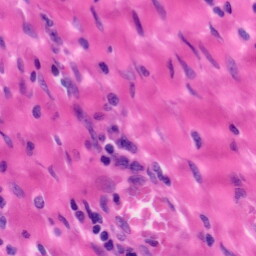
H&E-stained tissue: Tonsil